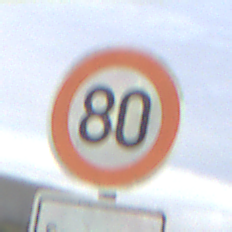
Verkehrszeichen: Geschwindigkeit80
Zusatzzeichen unten: ZeitangabenMitBeschraenkungAufWochentage8
Umgebung: Outdoor, Suburban
Tageszeit: MorningAfternoon
Wetter: PartlyCloudy
Licht: Natural
Jahreszeit: NotSpecified
Kontrast: HighContrast